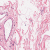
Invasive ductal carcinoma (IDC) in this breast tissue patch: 0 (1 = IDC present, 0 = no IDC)